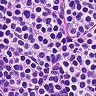
Metastatic tissue present: no